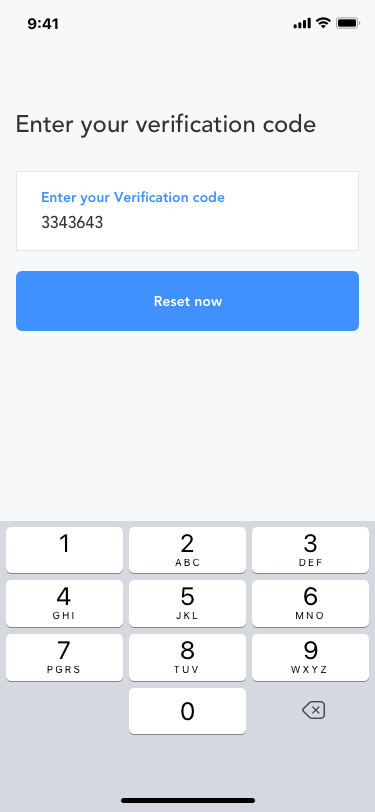
Text in this UI design:
Enter your verification code